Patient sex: F
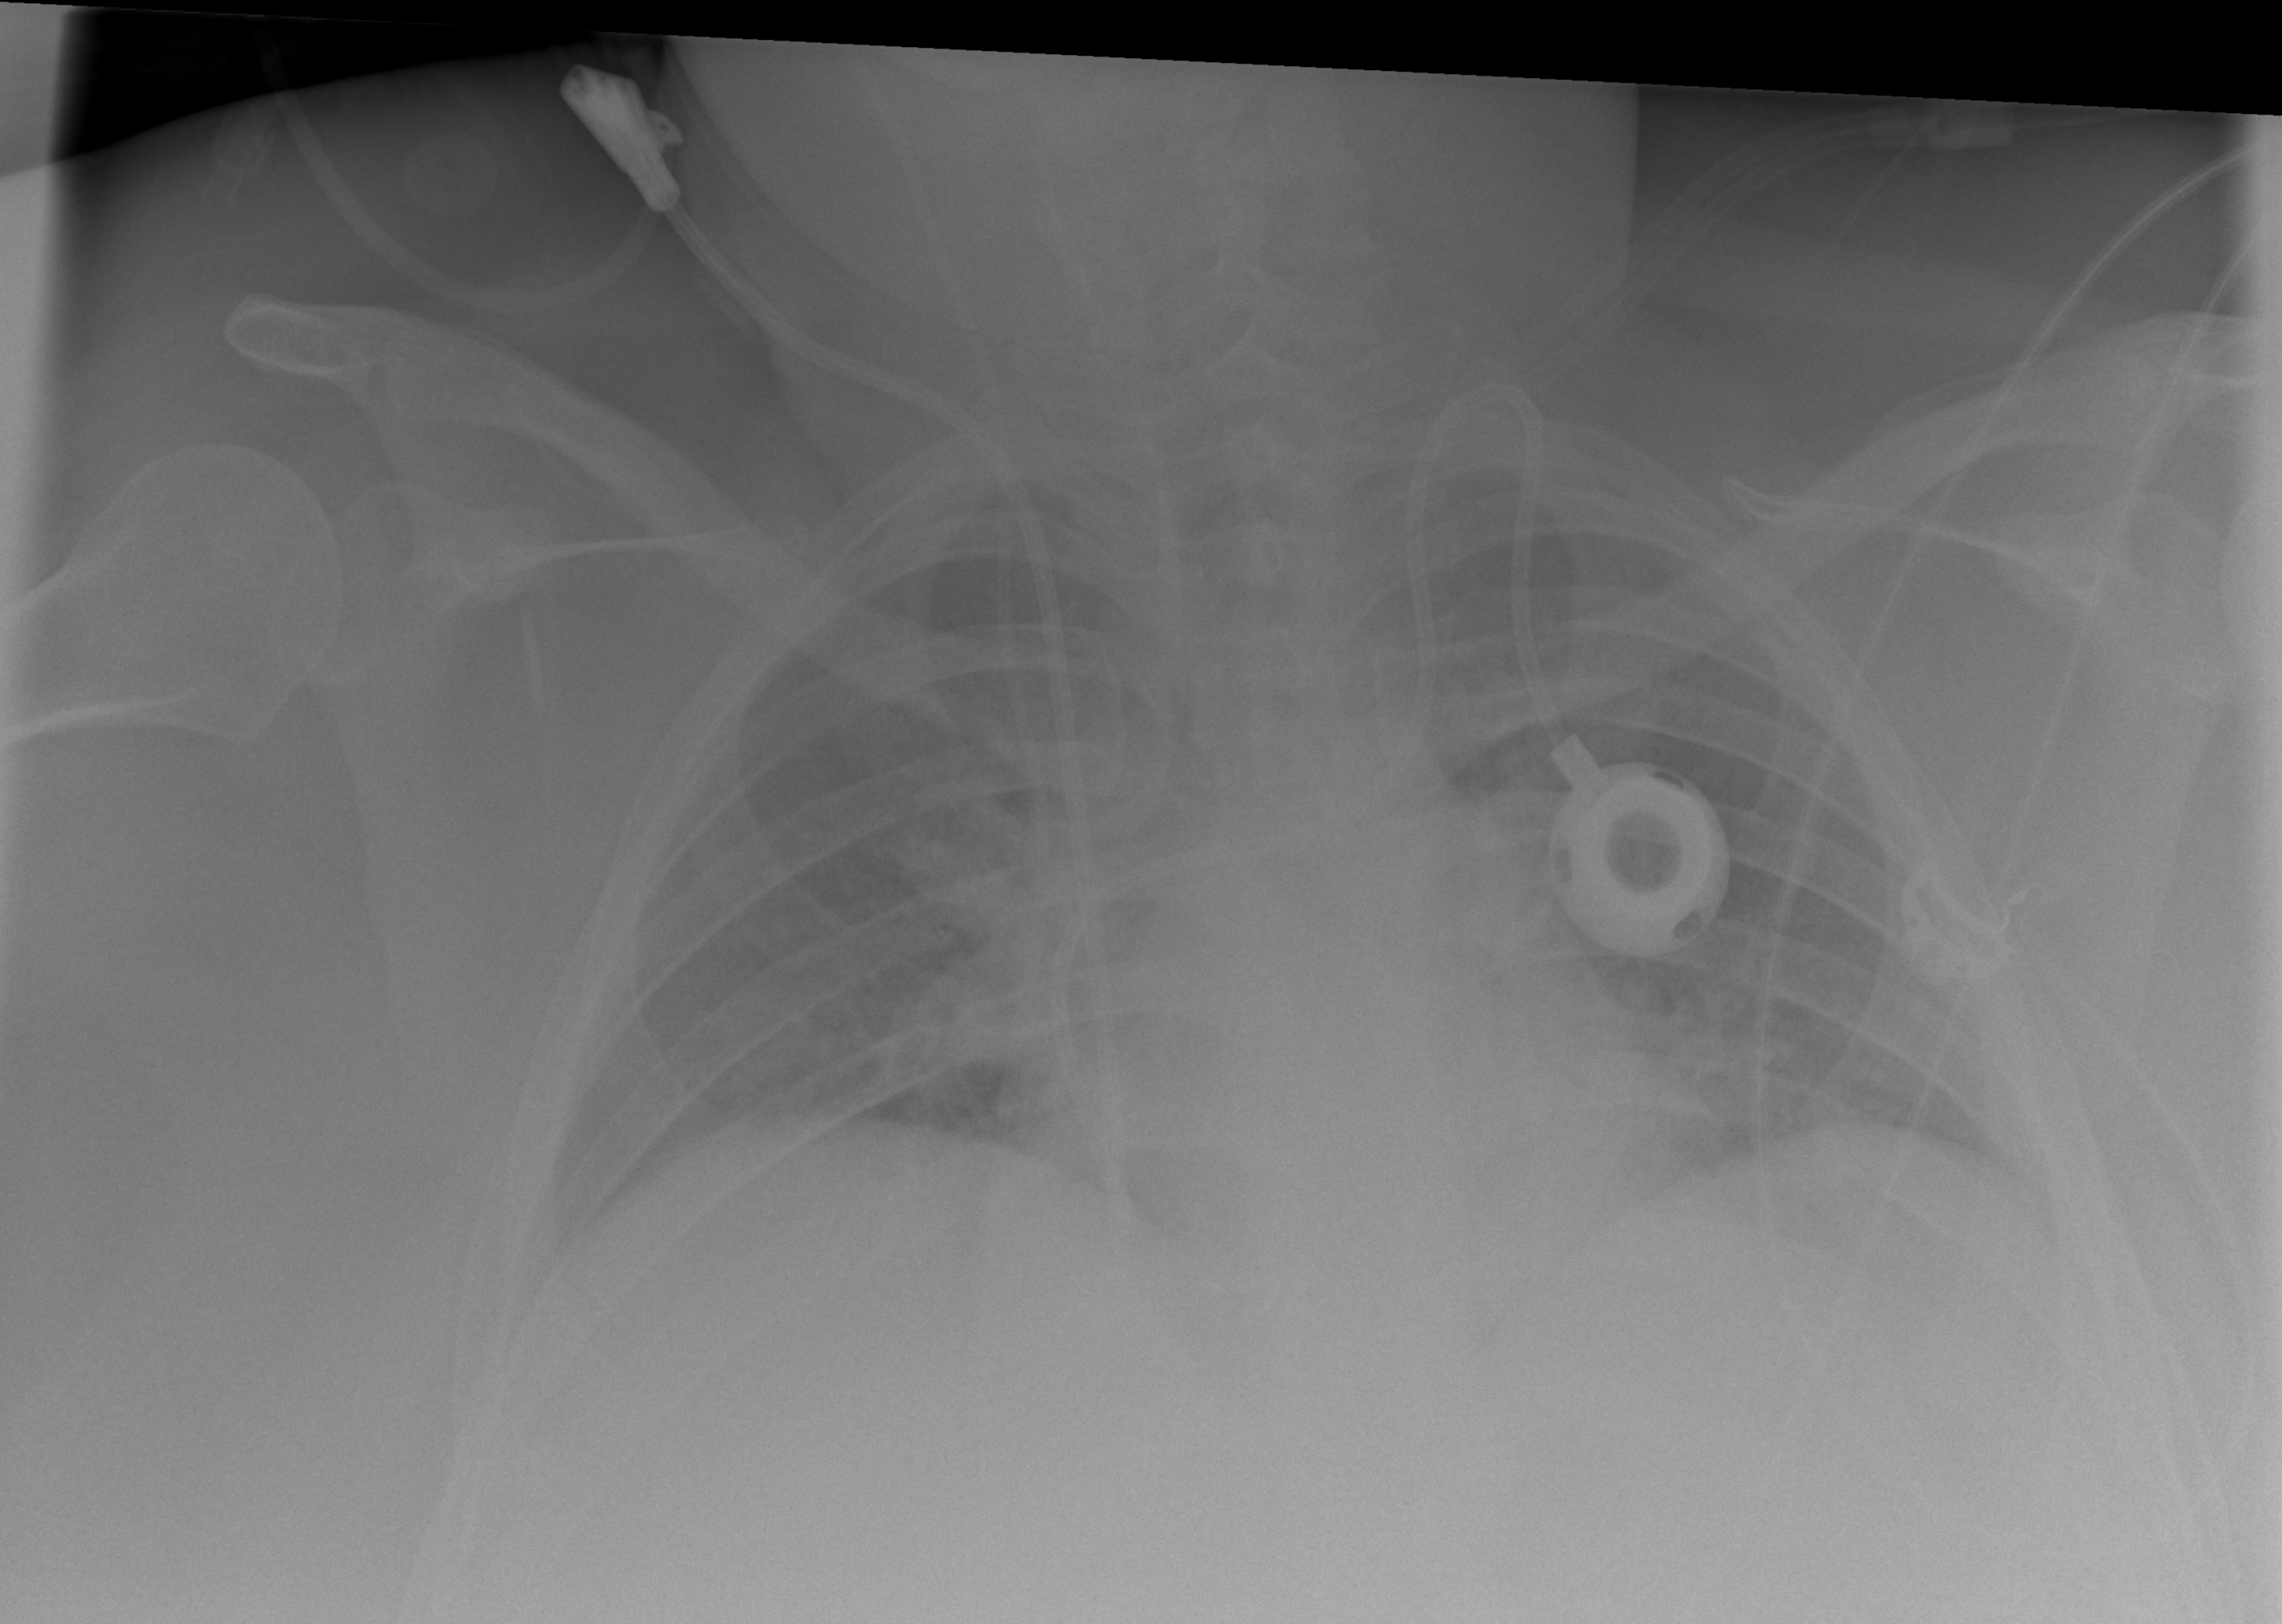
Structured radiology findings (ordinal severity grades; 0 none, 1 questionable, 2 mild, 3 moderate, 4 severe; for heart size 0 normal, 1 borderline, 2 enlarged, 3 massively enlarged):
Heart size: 2
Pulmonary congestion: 2
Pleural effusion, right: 0
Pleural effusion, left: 1
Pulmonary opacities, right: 0
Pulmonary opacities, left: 2
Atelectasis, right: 2
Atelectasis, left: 2